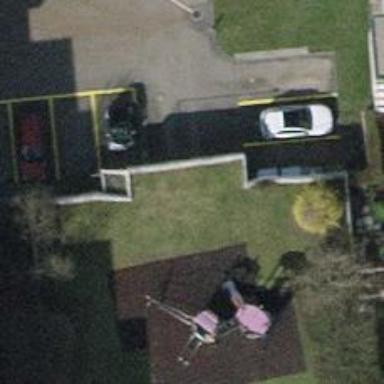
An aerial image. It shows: Parking entrance.